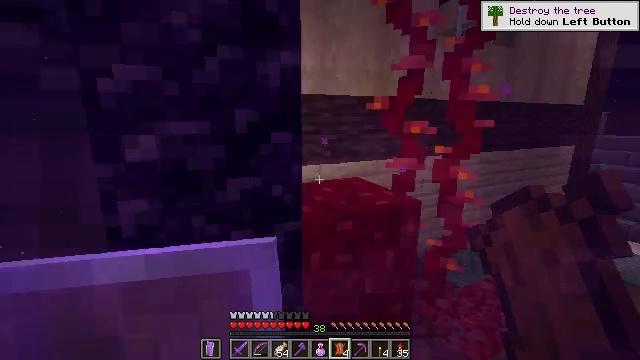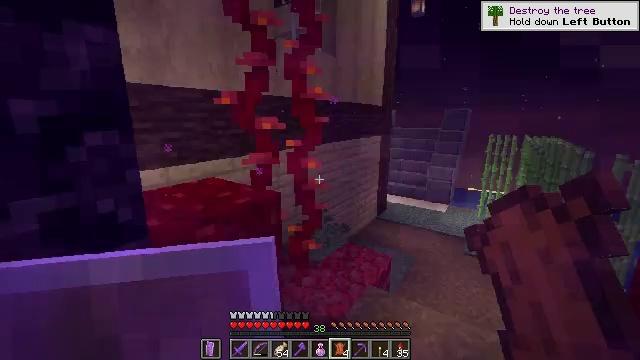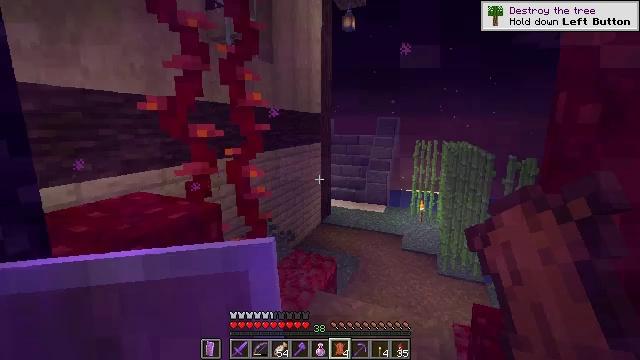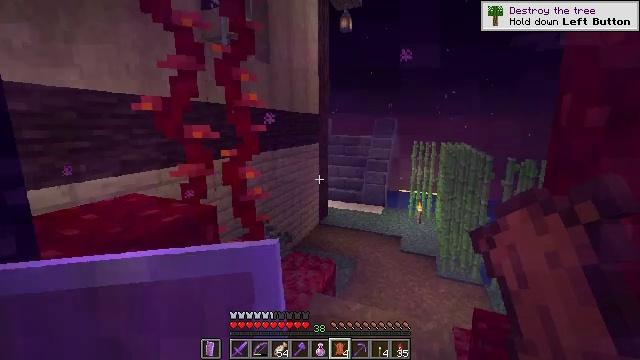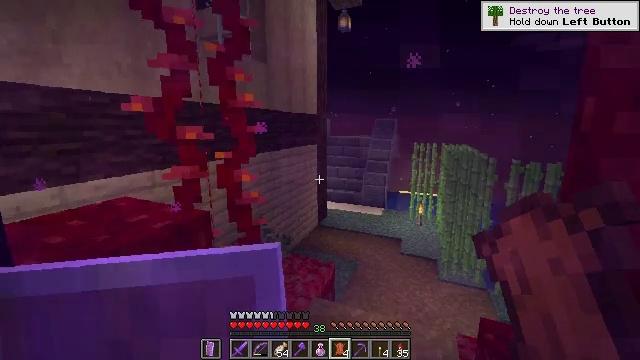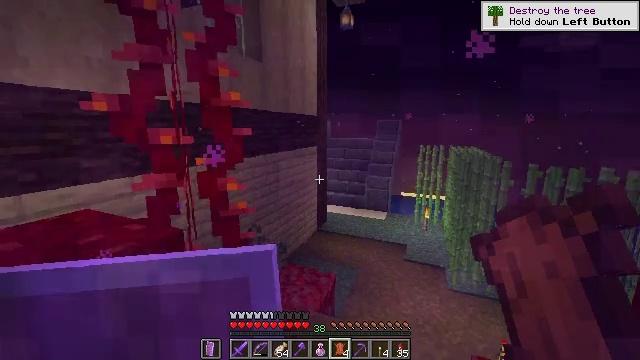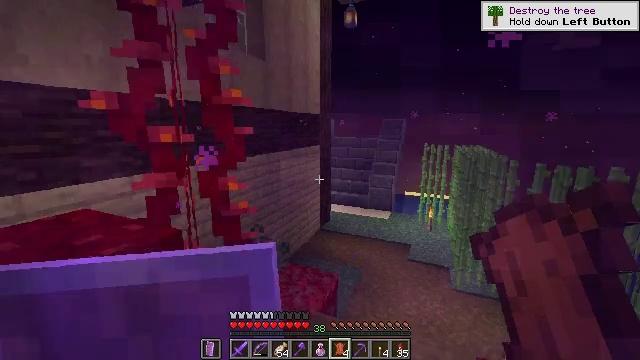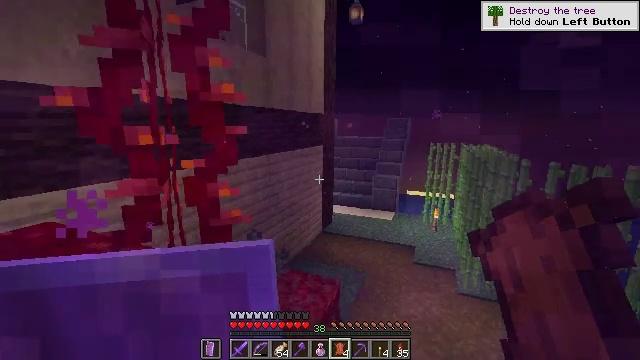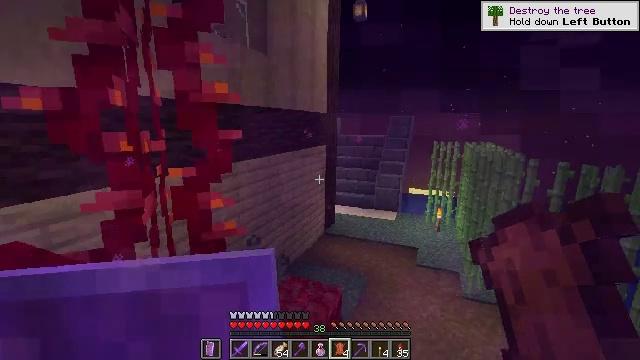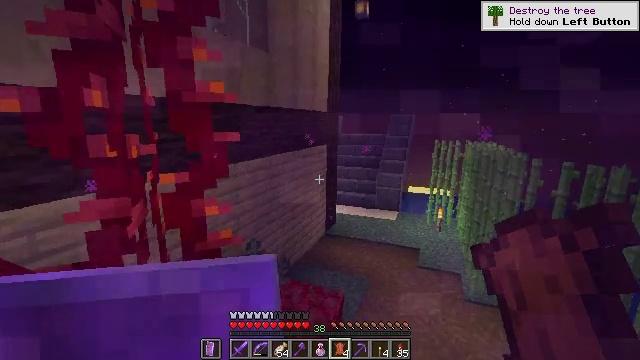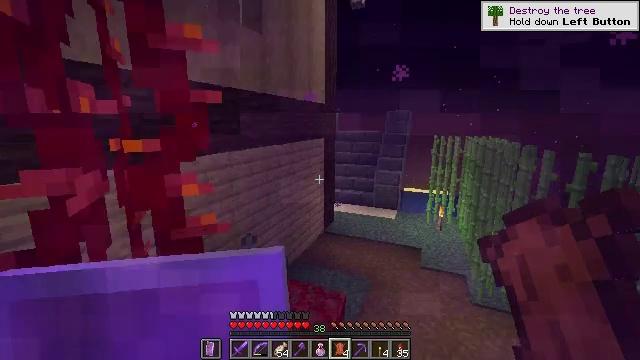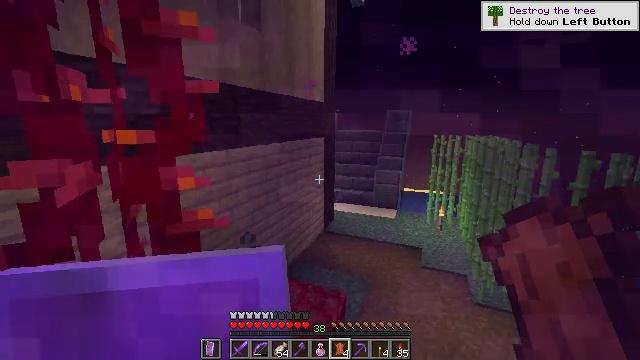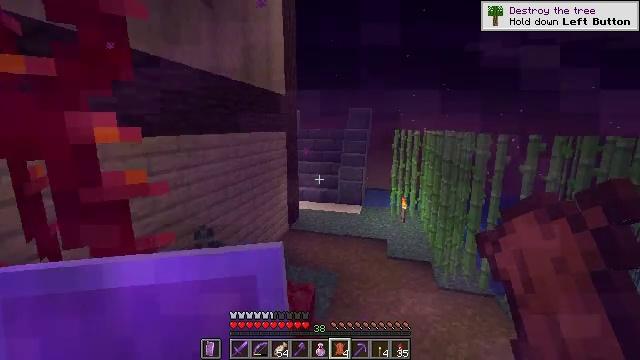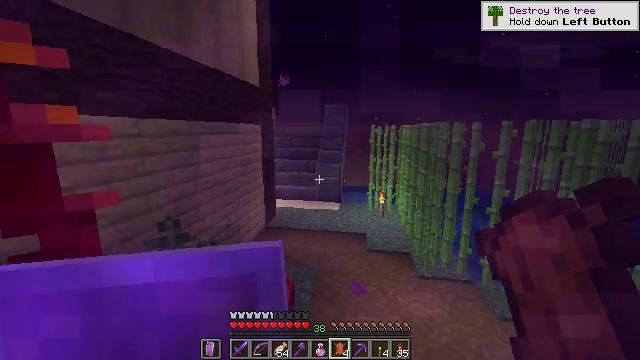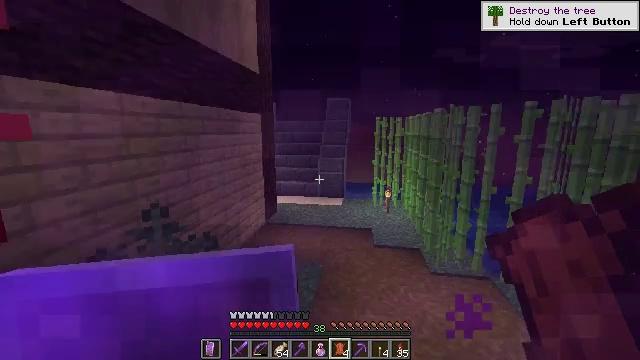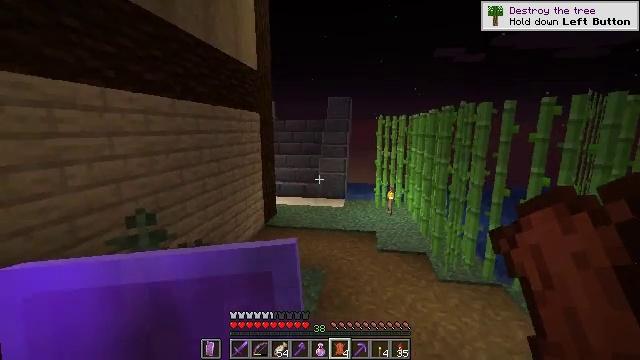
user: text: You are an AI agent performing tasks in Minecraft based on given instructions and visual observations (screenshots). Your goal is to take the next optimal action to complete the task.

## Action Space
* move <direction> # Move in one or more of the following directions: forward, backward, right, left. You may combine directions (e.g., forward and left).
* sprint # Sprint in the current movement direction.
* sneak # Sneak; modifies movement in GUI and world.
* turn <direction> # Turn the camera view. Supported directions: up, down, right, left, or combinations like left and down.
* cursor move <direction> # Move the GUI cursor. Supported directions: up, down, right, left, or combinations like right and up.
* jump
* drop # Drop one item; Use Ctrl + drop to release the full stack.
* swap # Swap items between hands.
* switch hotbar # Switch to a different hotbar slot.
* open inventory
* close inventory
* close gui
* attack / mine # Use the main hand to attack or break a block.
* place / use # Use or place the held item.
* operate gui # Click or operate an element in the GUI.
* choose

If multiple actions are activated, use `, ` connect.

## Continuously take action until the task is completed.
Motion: motion action
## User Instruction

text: craft item air
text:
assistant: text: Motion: turn right
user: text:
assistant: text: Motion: turn right and up
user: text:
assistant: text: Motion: move forward
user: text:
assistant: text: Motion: move forward
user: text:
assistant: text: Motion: move forward
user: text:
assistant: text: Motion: move forward
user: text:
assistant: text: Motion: move forward
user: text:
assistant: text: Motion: move forward
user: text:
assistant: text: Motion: move forward
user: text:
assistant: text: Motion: move forward
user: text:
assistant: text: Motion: move forward
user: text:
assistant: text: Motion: move forward, turn right
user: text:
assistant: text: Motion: move forward, turn right
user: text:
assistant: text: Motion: move forward
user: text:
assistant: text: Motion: move forward, sprint
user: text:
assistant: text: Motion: move forward, sprint
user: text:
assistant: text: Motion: move forward, sprint
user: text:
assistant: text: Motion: move forward, sprint
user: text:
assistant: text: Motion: move forward, sprint
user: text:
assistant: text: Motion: move forward, sprint
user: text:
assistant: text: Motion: move forward, sprint, turn left
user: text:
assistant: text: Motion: move forward, sprint
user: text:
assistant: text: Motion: move forward, sprint
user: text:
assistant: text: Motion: move forward, sprint
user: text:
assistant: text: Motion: move forward, sprint
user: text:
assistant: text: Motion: move forward, sprint, turn left
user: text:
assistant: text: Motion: move forward, sprint, turn left
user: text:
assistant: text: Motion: move forward, sprint, turn left
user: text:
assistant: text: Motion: move forward, sprint, turn left
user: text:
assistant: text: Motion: move forward, sprint, turn left